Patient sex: M
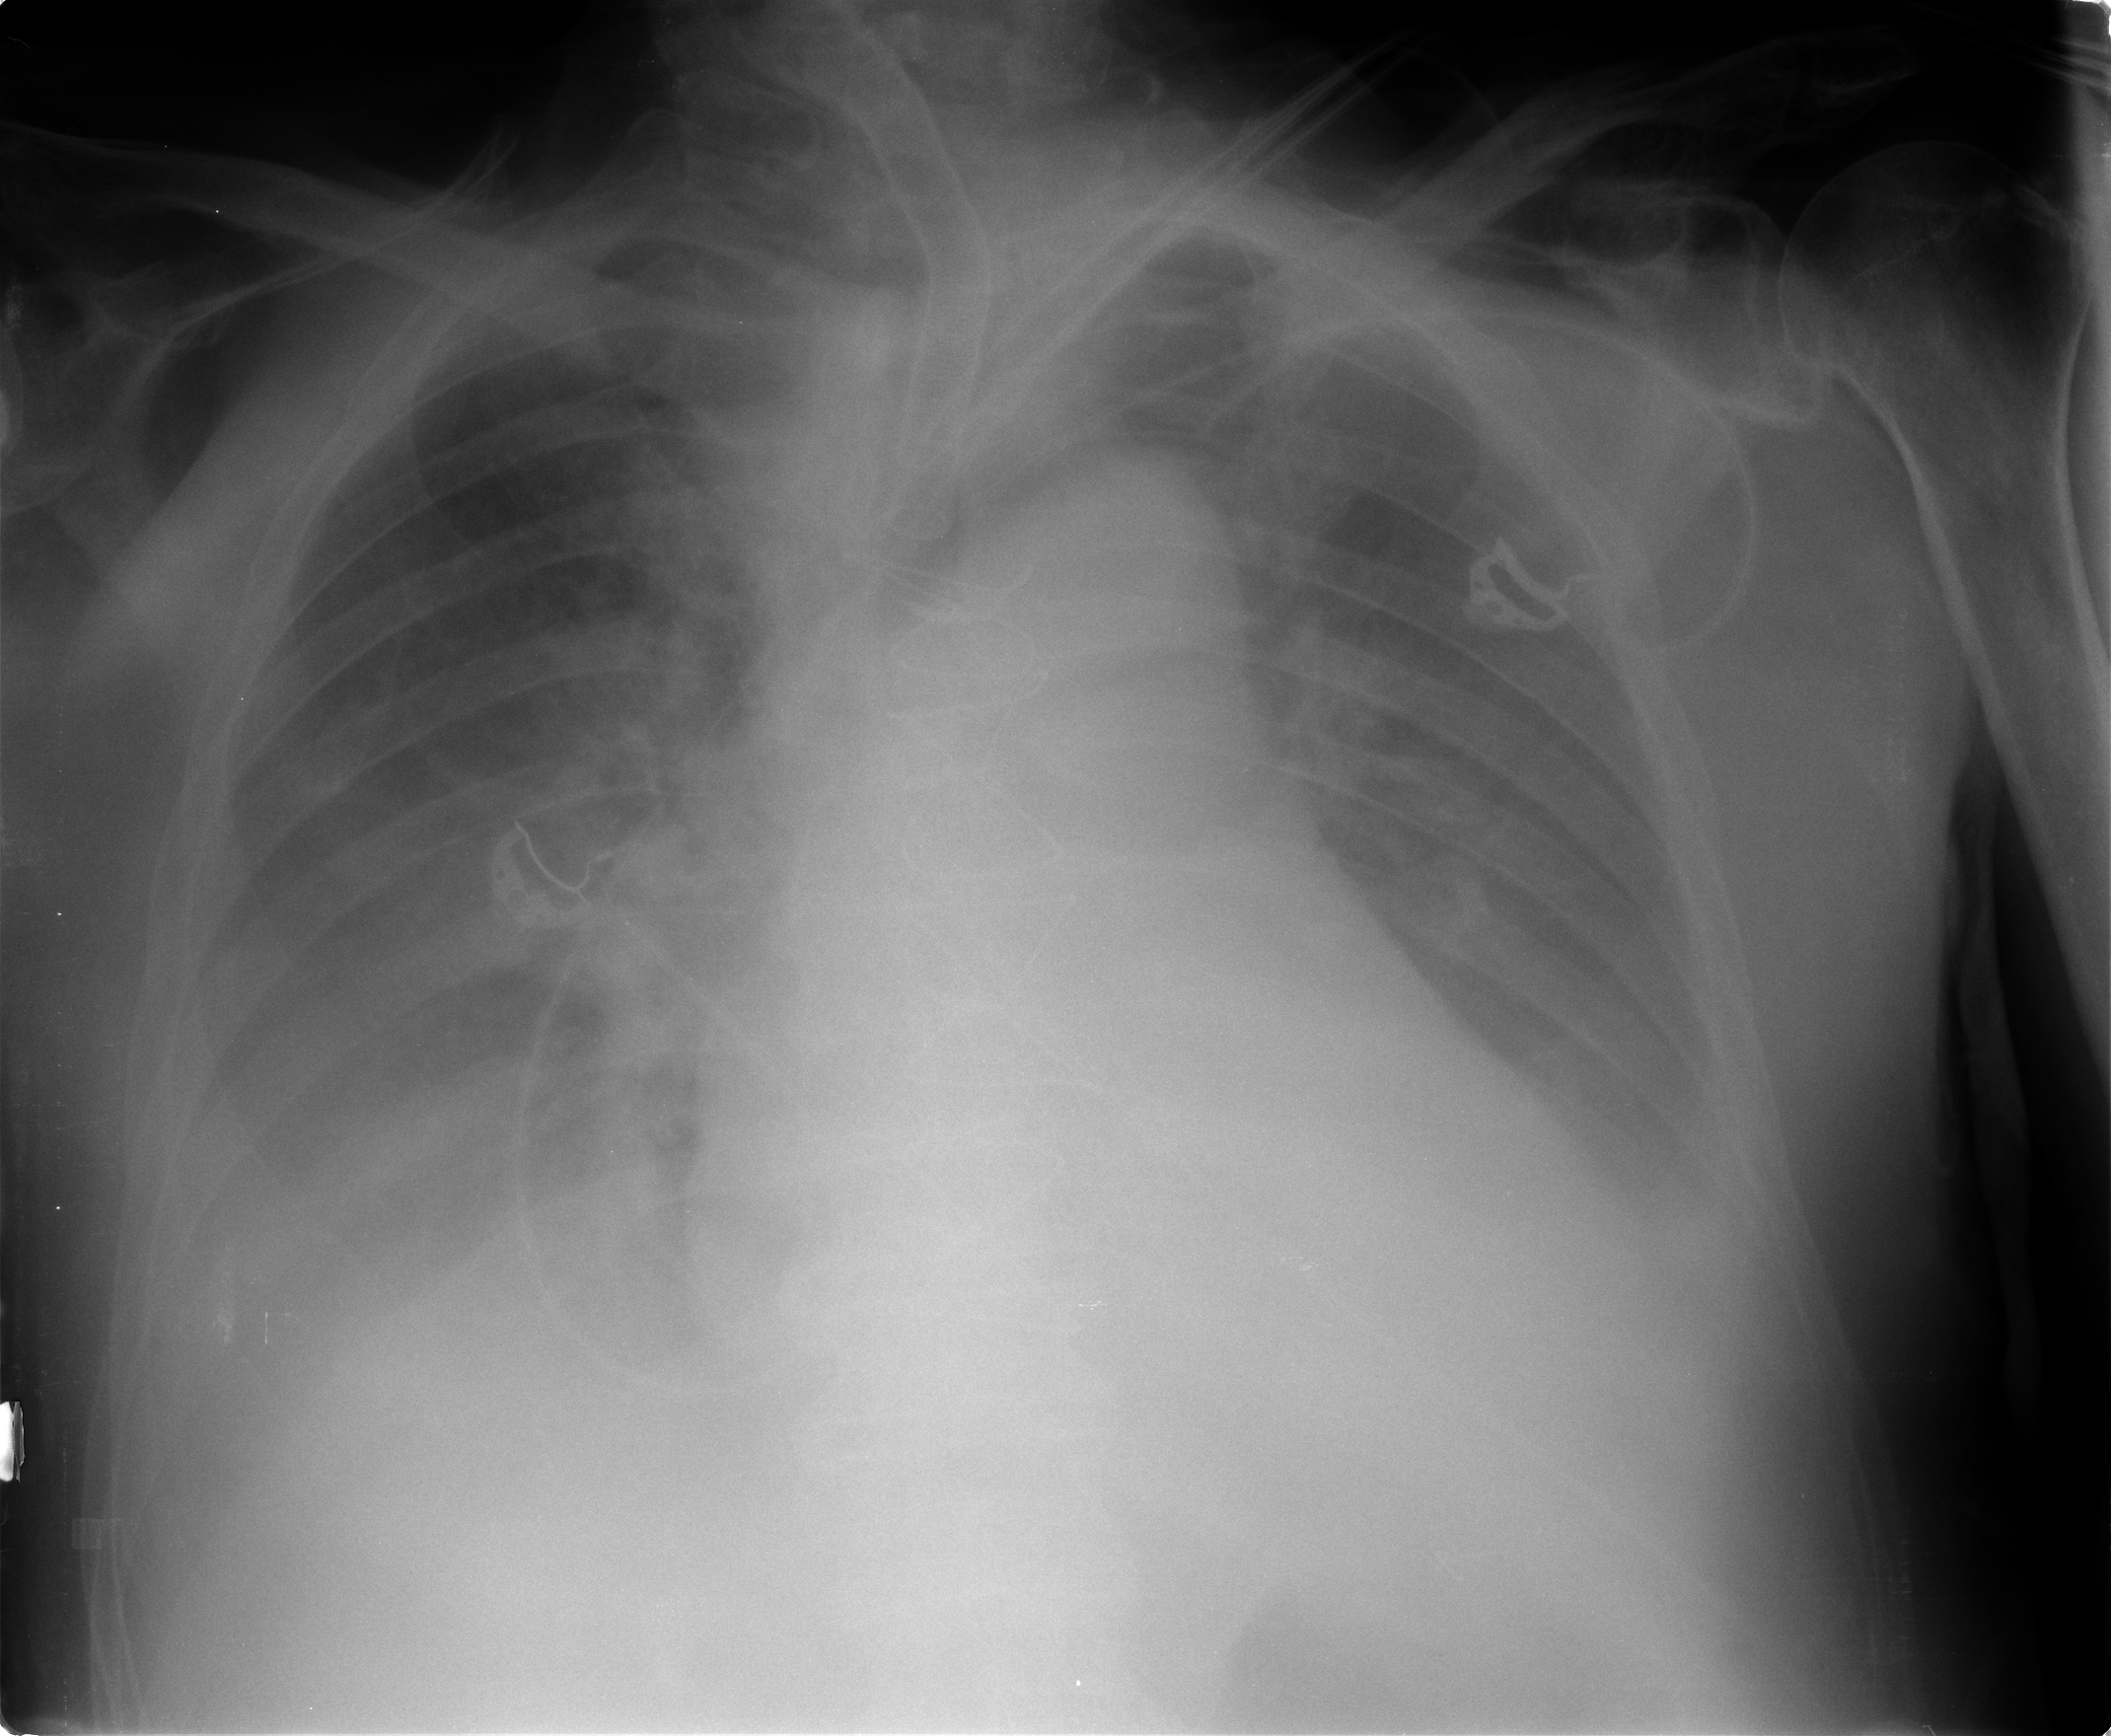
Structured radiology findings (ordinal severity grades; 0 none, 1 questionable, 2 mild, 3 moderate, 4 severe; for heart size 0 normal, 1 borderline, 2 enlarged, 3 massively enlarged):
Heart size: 2
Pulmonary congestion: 2
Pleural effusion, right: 3
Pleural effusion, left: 4
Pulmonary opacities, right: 3
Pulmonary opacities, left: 3
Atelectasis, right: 2
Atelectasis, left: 2